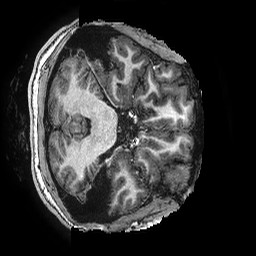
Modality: T1w
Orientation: axial
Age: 14
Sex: female
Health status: ill
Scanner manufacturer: ge
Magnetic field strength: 3 T
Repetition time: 0.00766 s
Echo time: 0.003476 s